Aerial crown-view tile of a tropical tree (Barro Colorado Island, Panama), acquired 20241216:
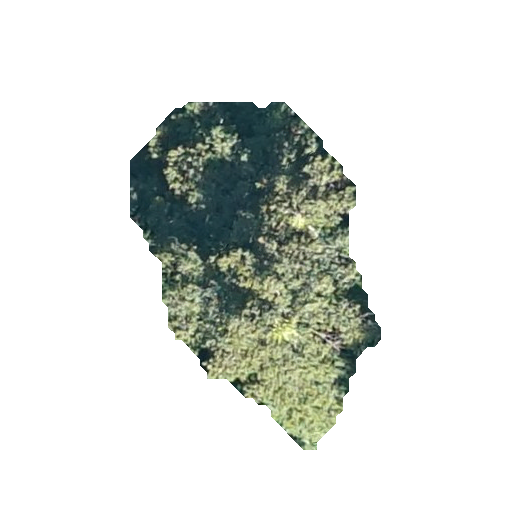
Species: Virola sebifera
GBIF accepted scientific name: Virola sebifera
Crown area: 82.073 m²